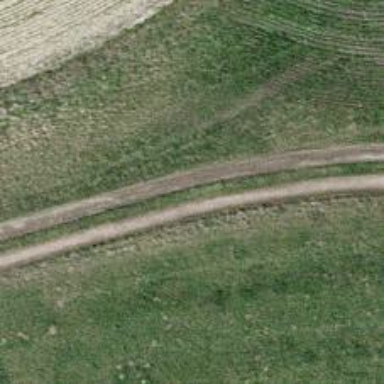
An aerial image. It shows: Track with compacted grade3 surface.